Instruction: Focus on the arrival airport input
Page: home
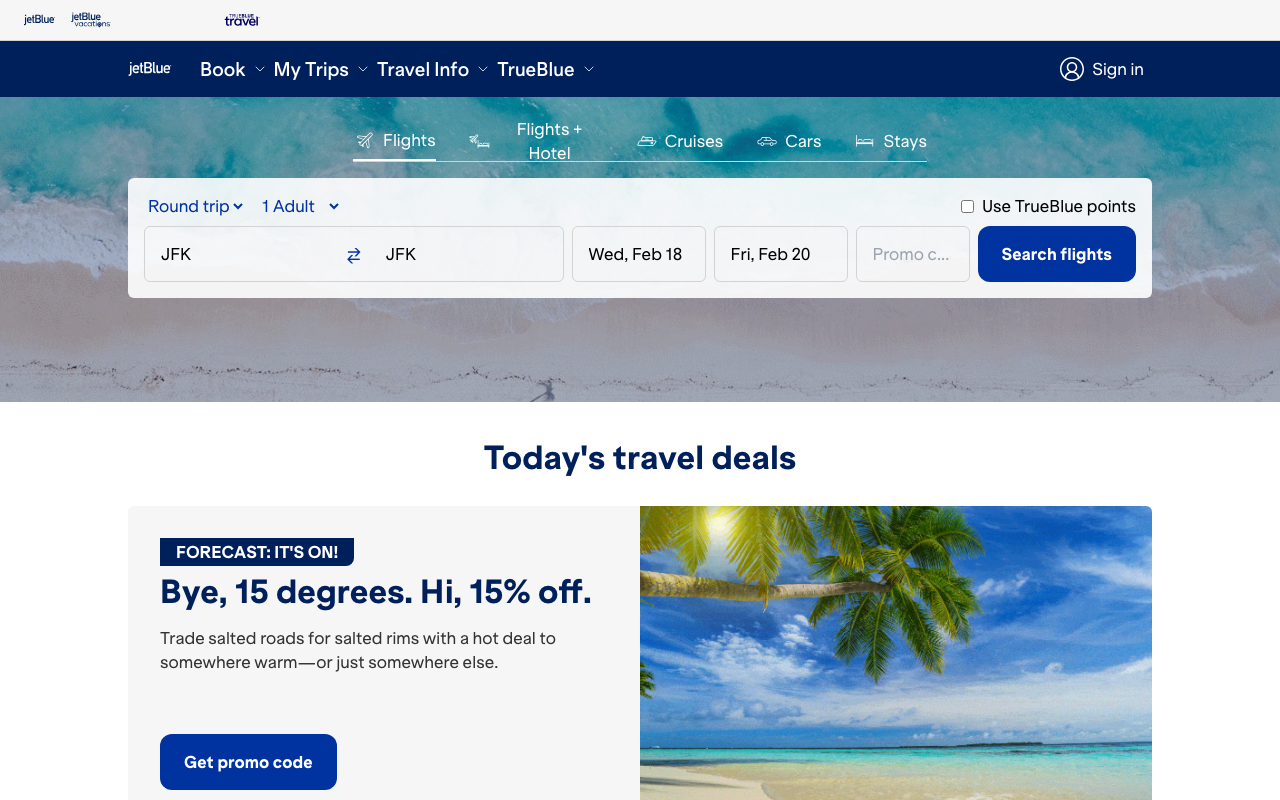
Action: click